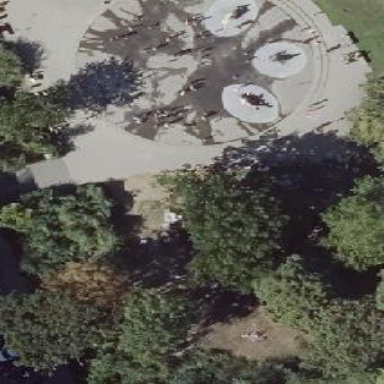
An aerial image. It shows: Paved playground with splash pad.